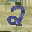
Label: 2